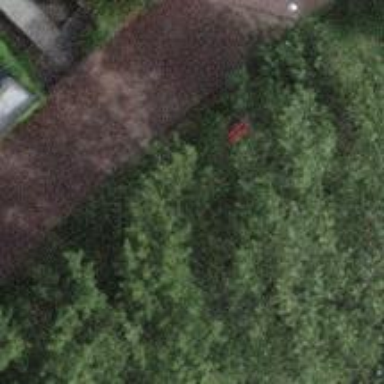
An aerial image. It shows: Red bench.